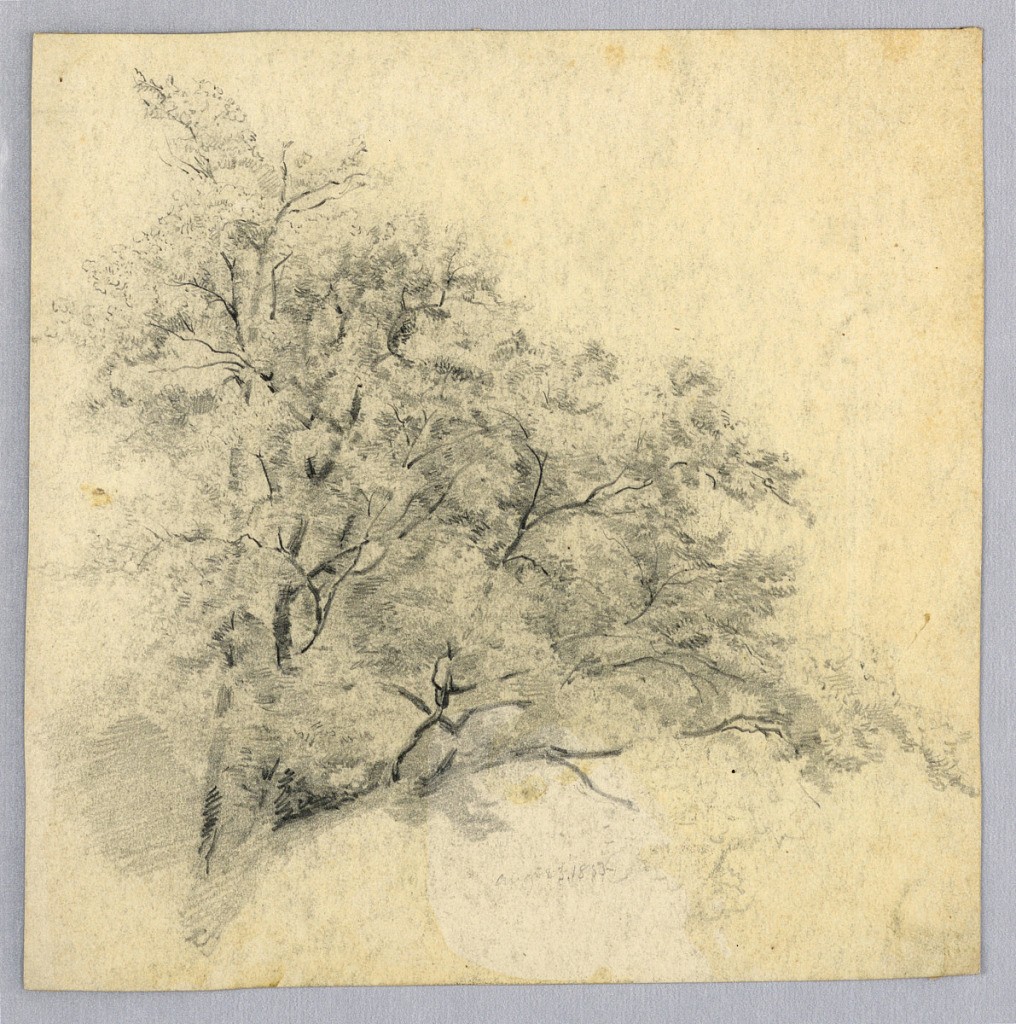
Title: Study of foliage
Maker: William Trost Richards, American, 1833–1905
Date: August 8, 1853
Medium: Graphite on paper
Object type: Drawing
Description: Sketch of a tree with foliage.